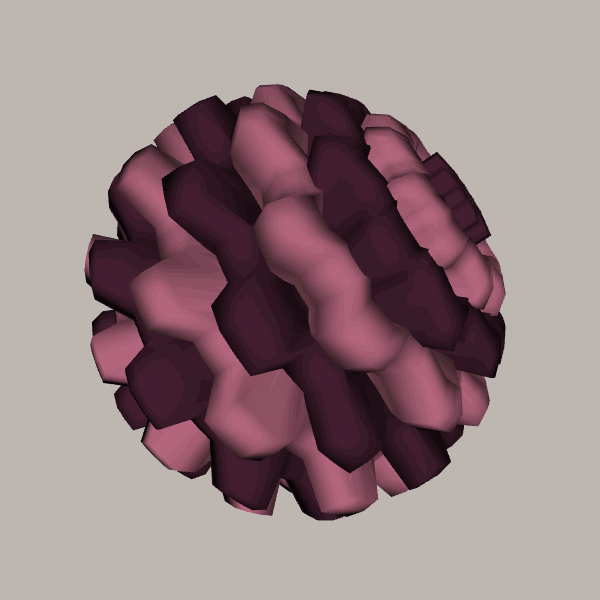
Background: light